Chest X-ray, AP view. Patient: 24 years old, sex M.
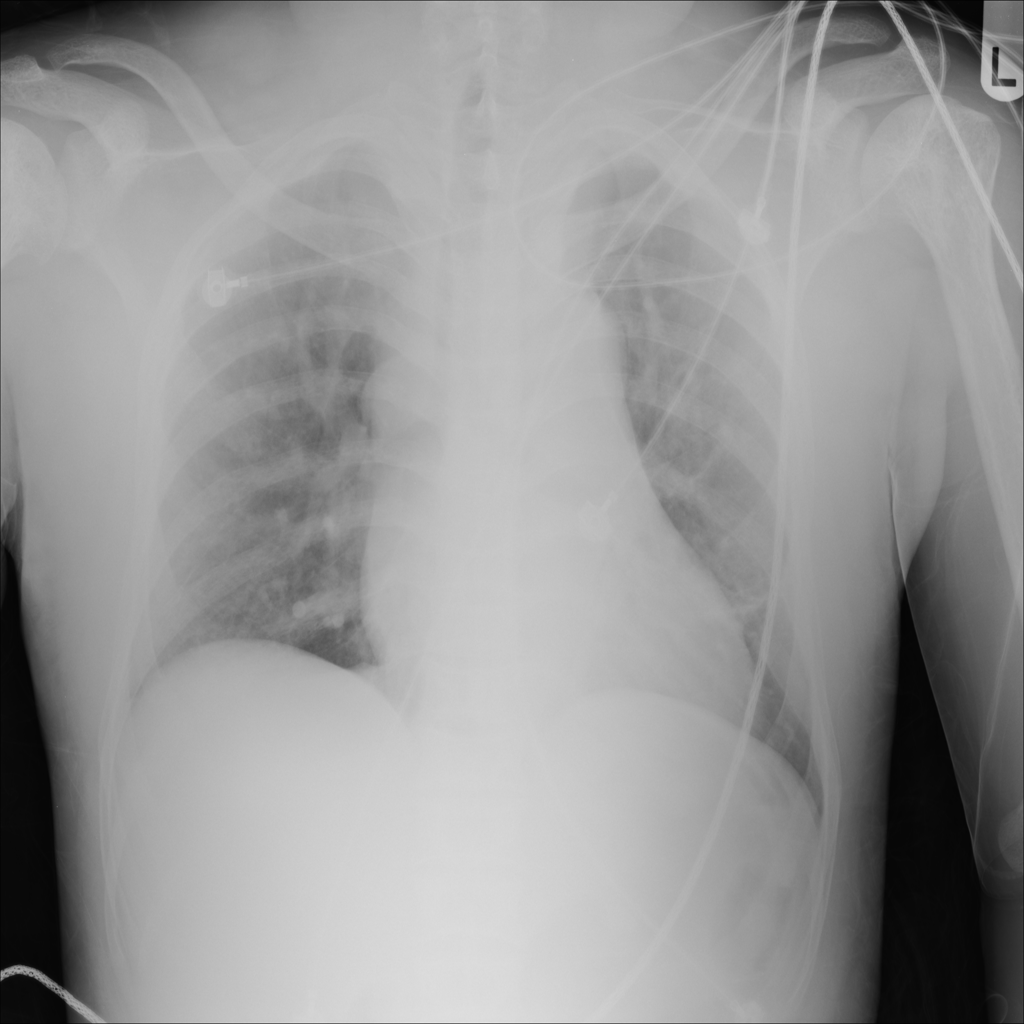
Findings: Atelectasis